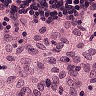
Metastatic tissue present: no